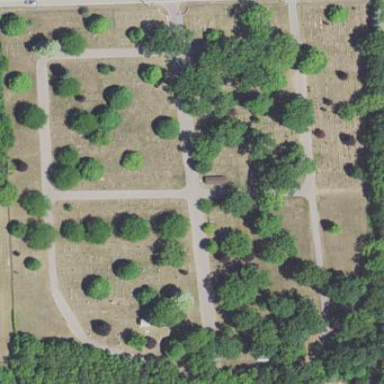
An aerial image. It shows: Cemetery.